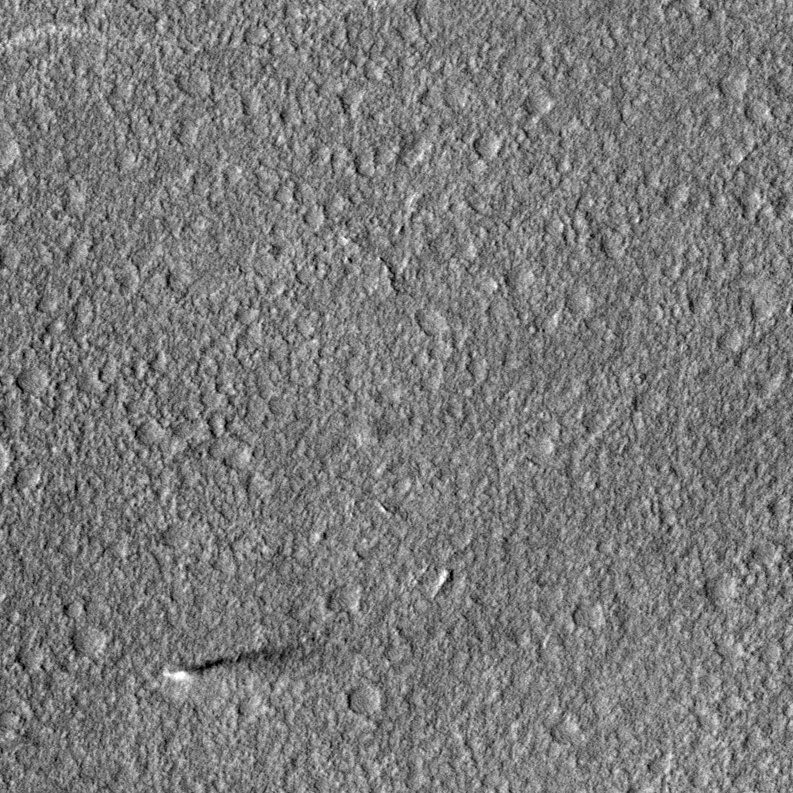
Label: dustdevil